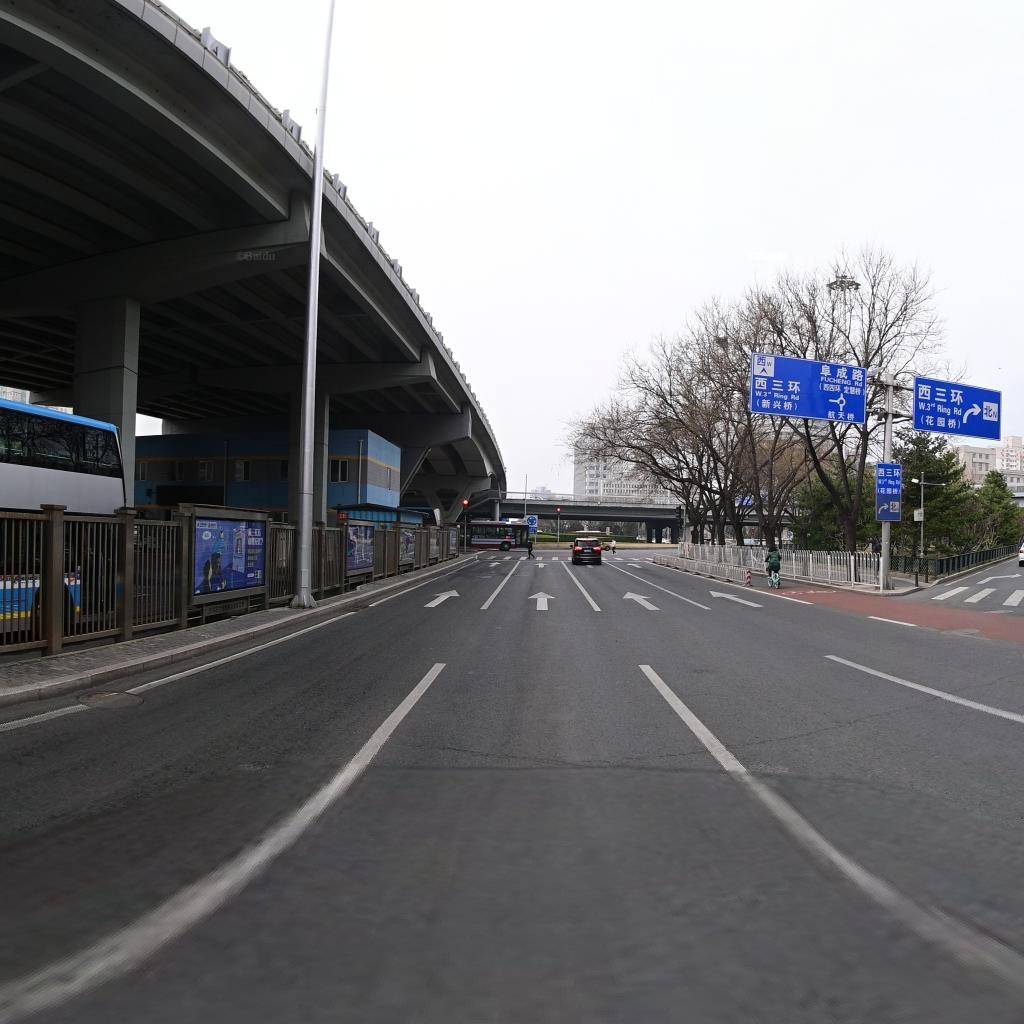
Region: Haidian
Road damage annotations: transverse crack